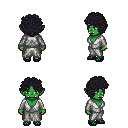
a pixel art fantasy rpg character, female body template, orc, green skin, white robe, red pants, raven curly afro hairstyle, bracelets, ghillies, four views (front, back, left, right), 2x2 character sprite sheet, small pixel art, hard edges, no anti-aliasing